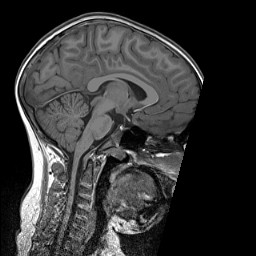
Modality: T1w
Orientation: sagittal
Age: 10
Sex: male
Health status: ill